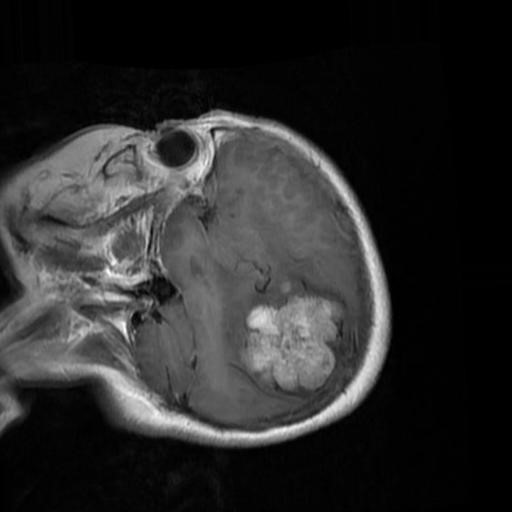
Label: brain_menin